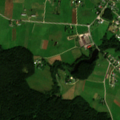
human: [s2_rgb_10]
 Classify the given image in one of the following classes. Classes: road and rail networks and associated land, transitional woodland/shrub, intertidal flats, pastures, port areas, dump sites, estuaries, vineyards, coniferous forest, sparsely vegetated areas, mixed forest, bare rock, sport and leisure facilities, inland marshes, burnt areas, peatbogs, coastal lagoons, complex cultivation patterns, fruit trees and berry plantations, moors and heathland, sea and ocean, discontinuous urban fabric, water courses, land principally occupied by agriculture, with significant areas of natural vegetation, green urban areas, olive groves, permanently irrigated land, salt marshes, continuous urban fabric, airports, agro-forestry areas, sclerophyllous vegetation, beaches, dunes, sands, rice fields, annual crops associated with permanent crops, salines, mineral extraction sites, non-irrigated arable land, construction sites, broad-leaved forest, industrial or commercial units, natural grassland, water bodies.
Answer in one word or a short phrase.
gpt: discontinuous urban fabric, non-irrigated arable land, complex cultivation patterns, coniferous forest, transitional woodland/shrub